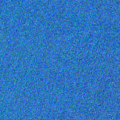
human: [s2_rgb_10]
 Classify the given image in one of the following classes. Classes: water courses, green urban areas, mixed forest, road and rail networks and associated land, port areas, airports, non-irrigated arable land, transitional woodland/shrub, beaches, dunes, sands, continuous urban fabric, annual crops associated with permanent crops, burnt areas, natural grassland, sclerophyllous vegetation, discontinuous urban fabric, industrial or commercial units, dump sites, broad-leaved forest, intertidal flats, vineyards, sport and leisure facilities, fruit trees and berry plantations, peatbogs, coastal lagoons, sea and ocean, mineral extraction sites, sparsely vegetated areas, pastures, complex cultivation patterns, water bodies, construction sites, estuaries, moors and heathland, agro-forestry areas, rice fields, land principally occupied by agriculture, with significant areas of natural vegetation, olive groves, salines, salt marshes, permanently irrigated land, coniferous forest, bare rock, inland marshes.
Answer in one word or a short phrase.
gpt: sea and ocean